Field crop: maize
Growth stage: 2
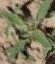
Species: atriplex